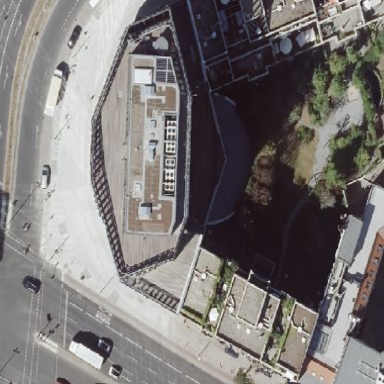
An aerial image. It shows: Part of building.